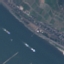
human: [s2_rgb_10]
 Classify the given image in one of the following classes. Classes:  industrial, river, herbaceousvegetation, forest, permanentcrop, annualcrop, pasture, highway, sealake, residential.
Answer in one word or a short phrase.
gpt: River